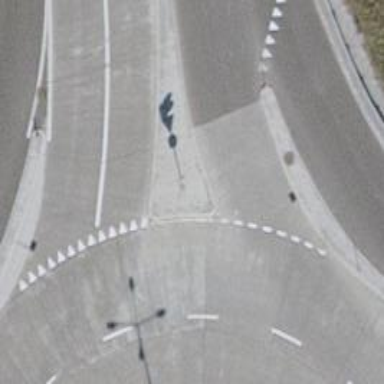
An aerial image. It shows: Trunk link highway with asphalt surface.